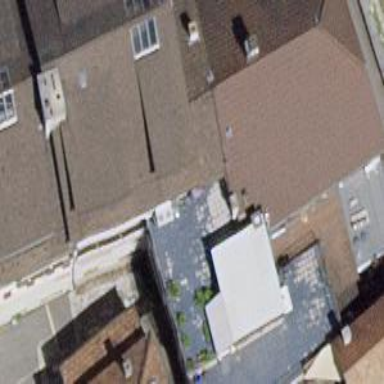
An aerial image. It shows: Restaurant building.